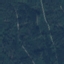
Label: Forest